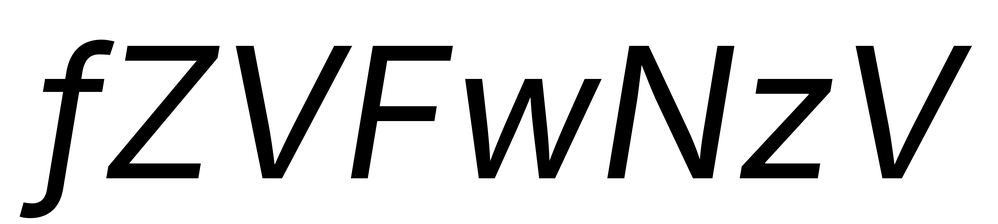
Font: Inter-Italic_Italic